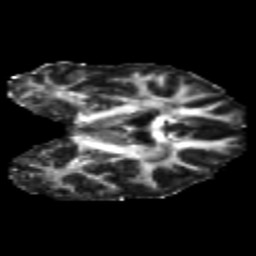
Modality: FA
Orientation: coronal
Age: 21
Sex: female
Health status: healthy
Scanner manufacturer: philips
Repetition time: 7.385 s
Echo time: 0.08599 s